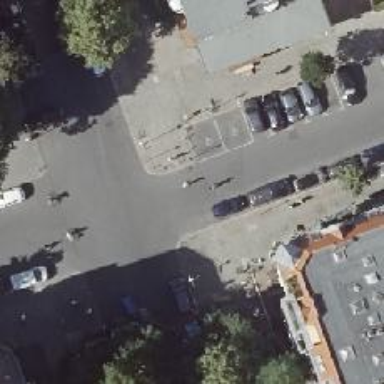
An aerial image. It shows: Unmarked crossing with left kerb extension.